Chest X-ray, AP view. Patient: 52 years old, sex M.
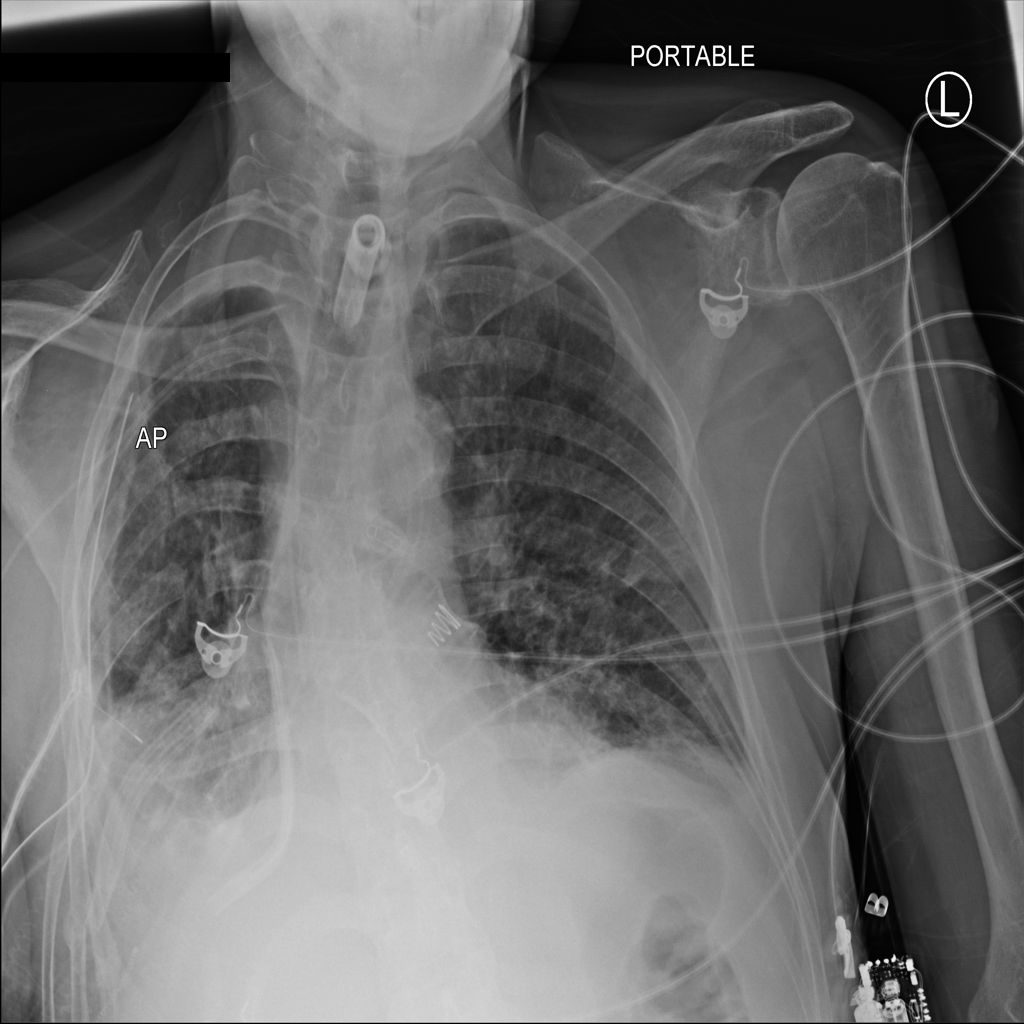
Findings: Effusion, Infiltration